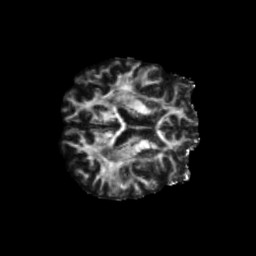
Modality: FA
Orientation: axial
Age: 78
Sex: female
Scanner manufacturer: siemens
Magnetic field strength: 3 T
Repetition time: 5.25 s
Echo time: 0.08 s